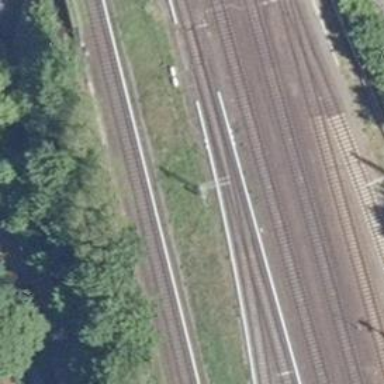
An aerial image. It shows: Railway switch with the turnout side on the right.